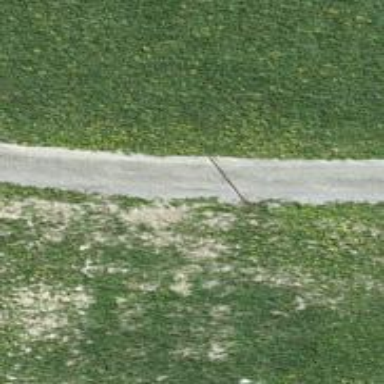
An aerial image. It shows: Well-maintained track road of grade 1.